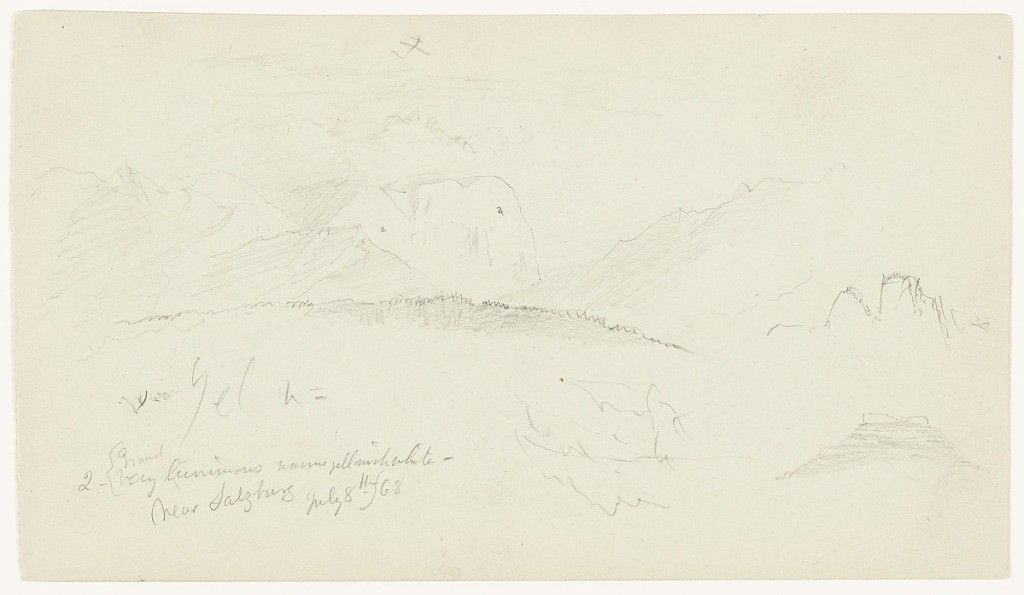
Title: Alpine Landscape near Salzburg, Austria
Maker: Frederic Edwin Church, American, 1826–1900
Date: July 8, 1868
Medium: Graphite on gray-green wove paper; verso: graphite
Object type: Drawing
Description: Landscape sketch showing a view of expansive alpine terrain near Salzburg, Austria. A wooded hill gently rises in the foreground, giving way to a view of a massive mountain range in the background with a tall rock wall at center.

Verso: Architectural and botanical sketches showing, at center, a tree trunk covered in an orange-tinted moss and, below, an oblique view of a house with a elaborate chimney or small turret.